Question: At first I thought It was easy but when I started doing it I don't know how to continue anymore. My idea was to use panels, then draw thick lines, but then what's the proper way to draw the walls and make my character not move beyond those walls? I just can't imagine how I can possibly do that. Here's a sketch of a maze to illustrate How I will be doing it:

I just started with a 'Frame' and still trying to grasp the idea of doing it.
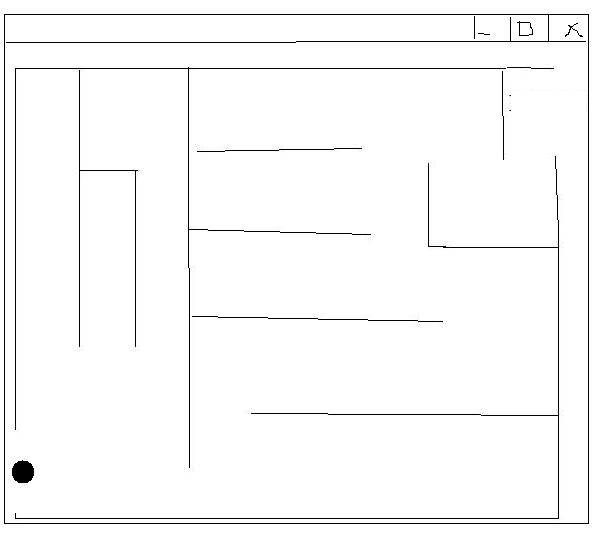
Answer: First, you need a data-structure that represents your maze. Then you can worry about drawing it.
I would suggest a class like this:
'''
class Maze {
public enum Tile { Start, End, Empty, Blocked };
private final Tile[] cells;
private final int width;
private final int height;
public Maze(int width, int height) {
this.width = width;
this.height = height;
this.cells = new Tile[width * height];
Arrays.fill(this.cells, Tile.Empty);
}
public int height() {
return height;
}
public int width() {
return width;
}
public Tile get(int x, int y) {
return cells[index(x, y)];
}
public void set(int x, int y, Tile tile) {
Cells[index(x, y)] = tile;
}
private int index(int x, int y) {
return y * width + x;
}
}
'''
Then I would draw this maze with blocks (squares), rather than lines. A dark block for blocked tiles, and a clear one for empty tiles.
To paint, do something like this.
'''
public void paintTheMaze(graphics g) {
final int tileWidth = 32;
final int tileHeight = 32;
g.setColor(Color.BLACK);
for (int x = 0; x < maze.width(); ++x) {
for (int y = 0; y < maze.height(); ++y) {
if (maze.get(x, y).equals(Tile.Blocked)) (
g.fillRect(x*tileWidth, y*tileHeight, tileWidth, tileHeight);
}
}
)
}
'''